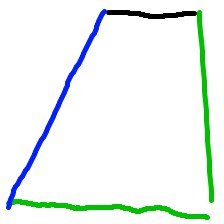
Shape: trapezoid